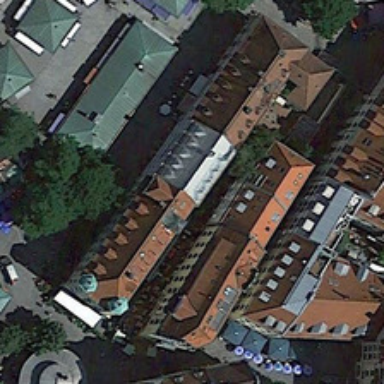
Several green trees are near a church .